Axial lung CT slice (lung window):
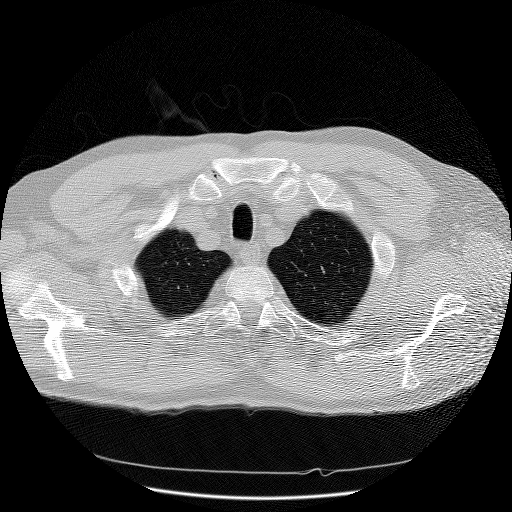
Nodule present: no